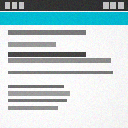
Screen state: on